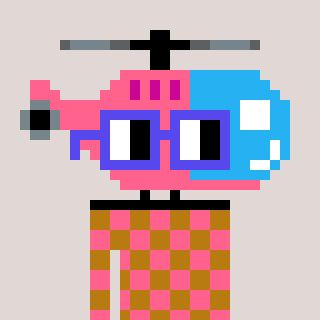
a pixel art character with square blue glasses, a helicopter-shaped head and a gold-colored body on a warm background